Question: What would be the simplest way to align a slider with the value of the slider which is on its right? Without using external library. Just using HTML5? Do I need to use CSS for this? How?
'''
updateTextInput('0');
function updateTextInput(val) {
document.getElementById('amount').value = val; //update current slider value
// do other action here
}
'''
'''
<input type="range" id="rangeInput" name="rangeInput" min="0" max="100" value="0" step="1" oninput="updateTextInput(this.value);">
<output name="amount" id="amount" for="rangeInput">0</output>
'''
When running the above, the output (on Chrome on windows looks like)

You can see the number is not aligned horizontally well with the slider. It should be a little higher.
I know there are many ways to align things in CSS and HTML. But I am not sure with a slider like this what would be the best way to go about it.
ps. sorry do not know how to make a "JSFiddle" yet.
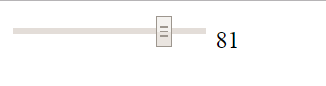
Answer: just add below two css properties for both the elements.
'''
input,output{display: inline-block;
vertical-align: middle;}
'''
'''
<!doctype html>
<html>
<body>
<input type="range" id="rangeInput" name="rangeInput"
min="0" max="100" value="0" step="1" data-show-value="true"
oninput="updateTextInput(this.value);">
<output name="amount" id="amount" for="rangeInput">0</output>
<BR>
<script>
updateTextInput('0');
function updateTextInput(val)
{
document.getElementById('amount').value=val; //update current slider value
// do other action here
}
</script>
</body>
</html>
'''